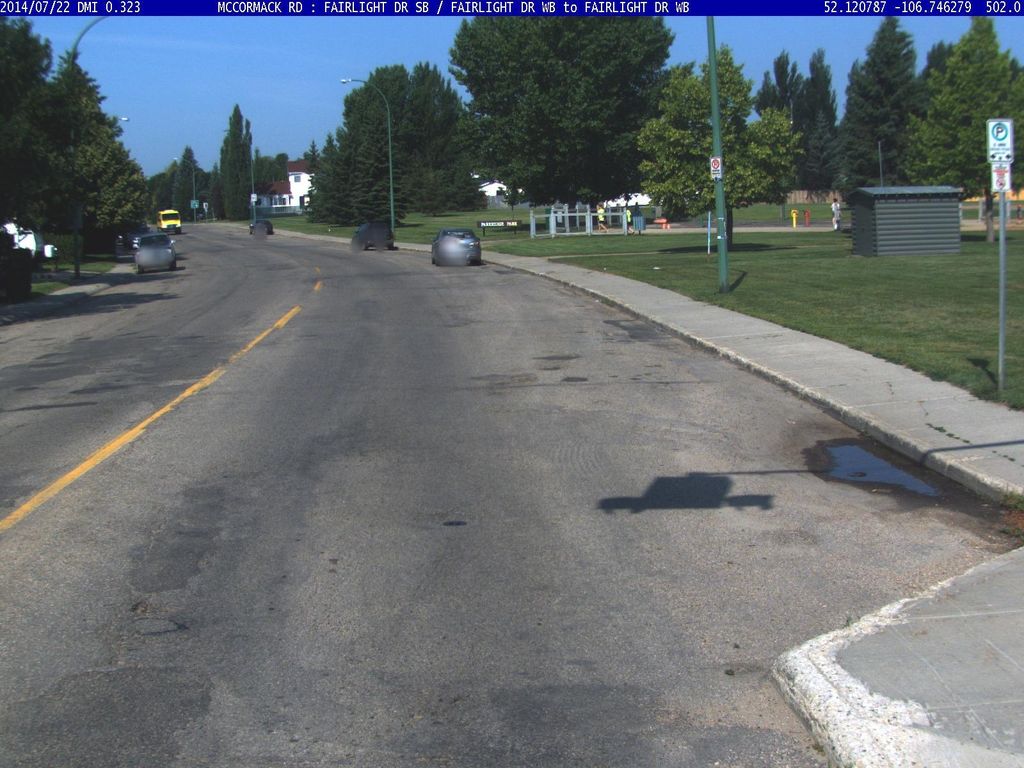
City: saskatoon